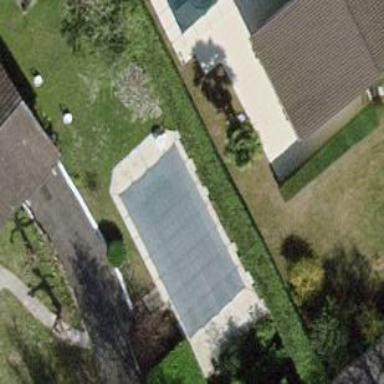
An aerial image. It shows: Swimming pool located in leisure land.